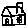
Label: house